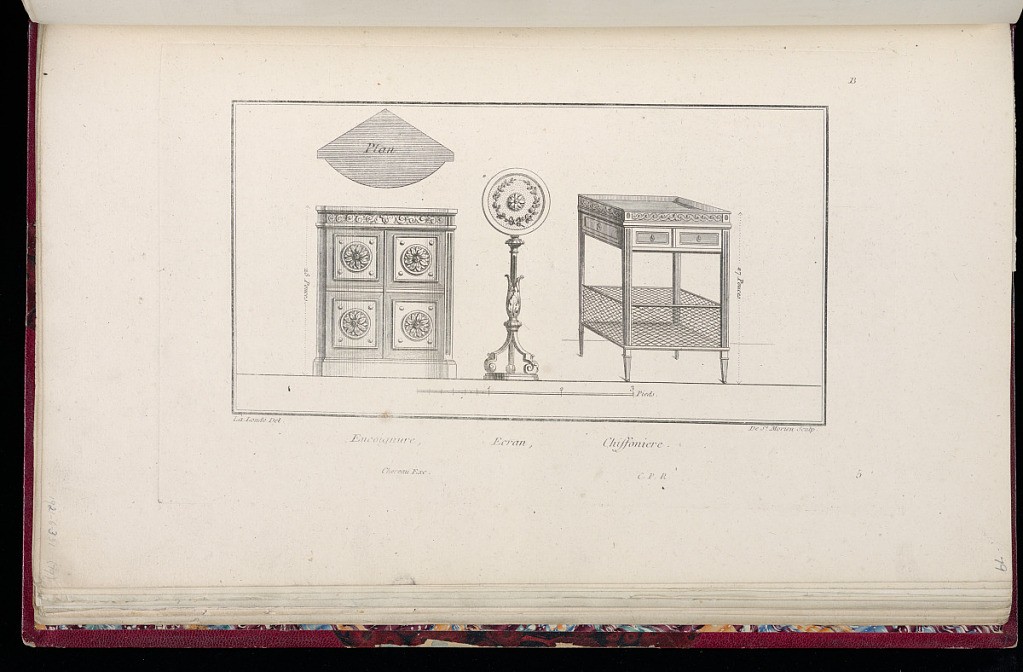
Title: Encoignure, Ecran, Chiffoniere
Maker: Richard de Lalonde, French, active 1780–96
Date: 1775-1788
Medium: Etching on off-white laid paper
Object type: Print
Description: Elevation and plan for a chest of drawers fitted for a corner, a screen, and a small dresser with two drawers and a basket. The furniture is decorated with ornament motifs including rosettes, scrolling acanthus leaves, branches, and wave pattern. The plate is signed and numbered.